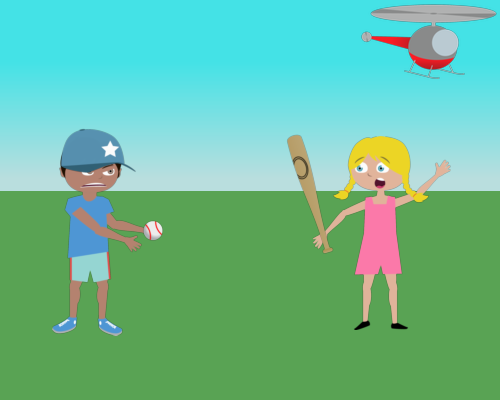
Copter top-right, facing right. Angry boy in middle-left, blue star cap, baseball in left hand. Shocked girl middle-right, one hand up, bat in right hand.